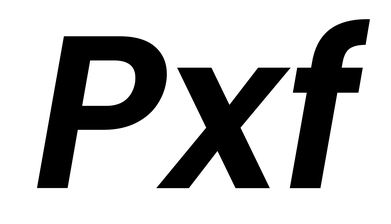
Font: Poppins-SemiBoldItalic